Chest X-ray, PA view. Patient: 20 years old, sex M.
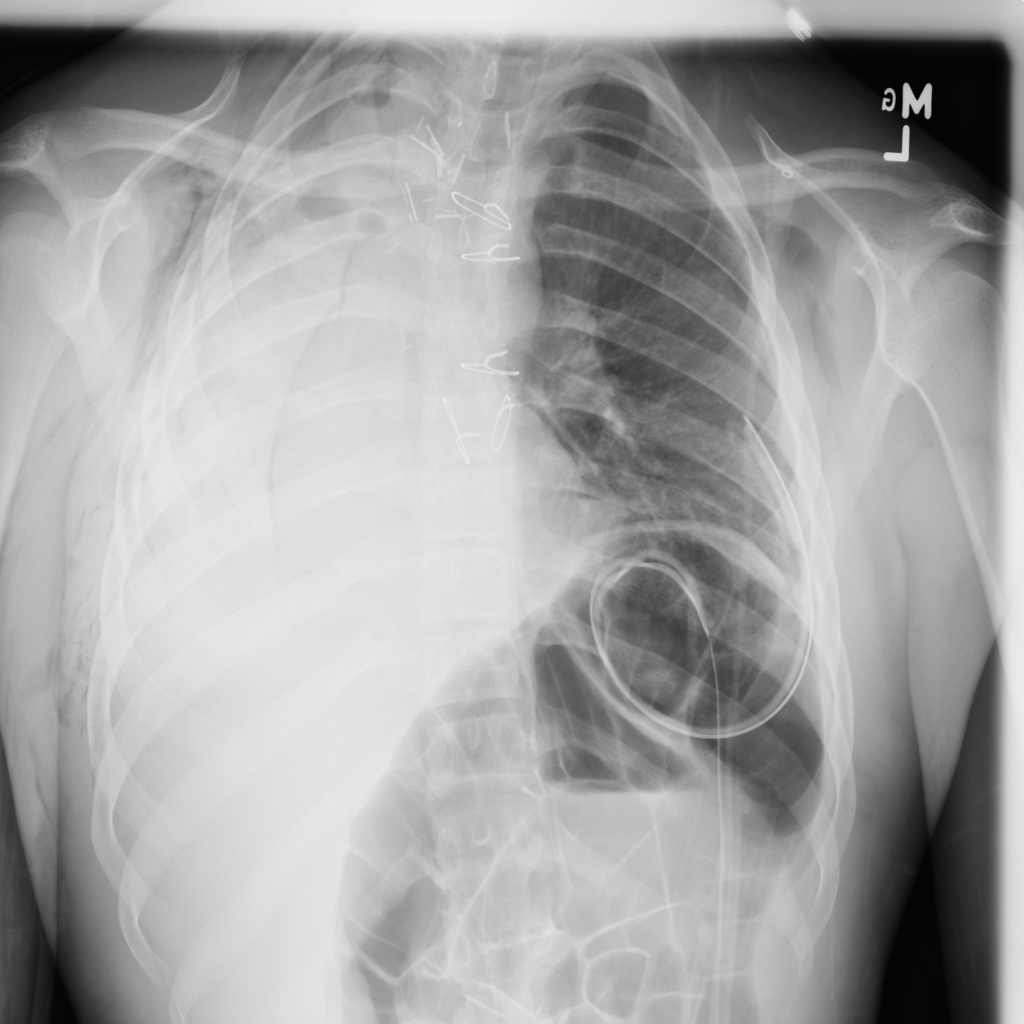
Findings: Emphysema